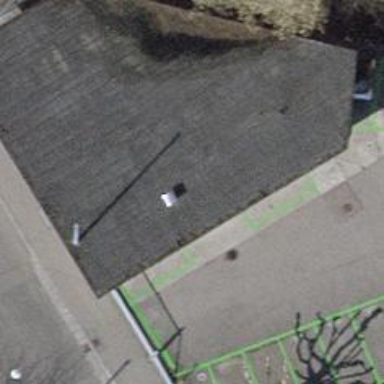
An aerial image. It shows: Service building.